Field crop: maize
Growth stage: 1
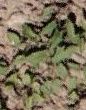
Species: convolvulus